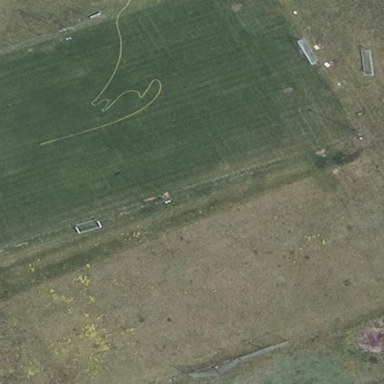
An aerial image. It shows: Soccer pitch for outdoor sports and leisure activities.